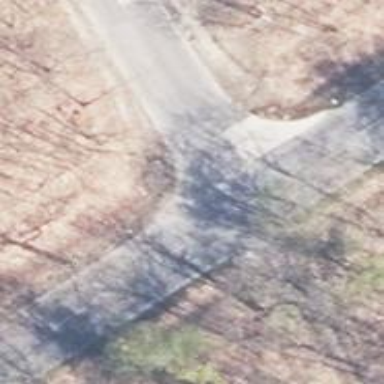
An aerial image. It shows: Tertiary road.